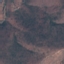
Label: HerbaceousVegetation